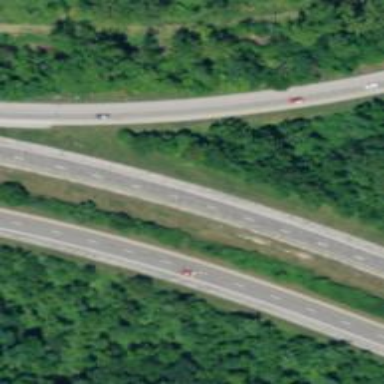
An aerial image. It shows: Primary highway that functions as expressway.